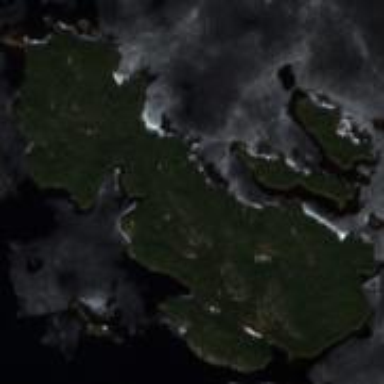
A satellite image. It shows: Islet.